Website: slack
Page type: payment
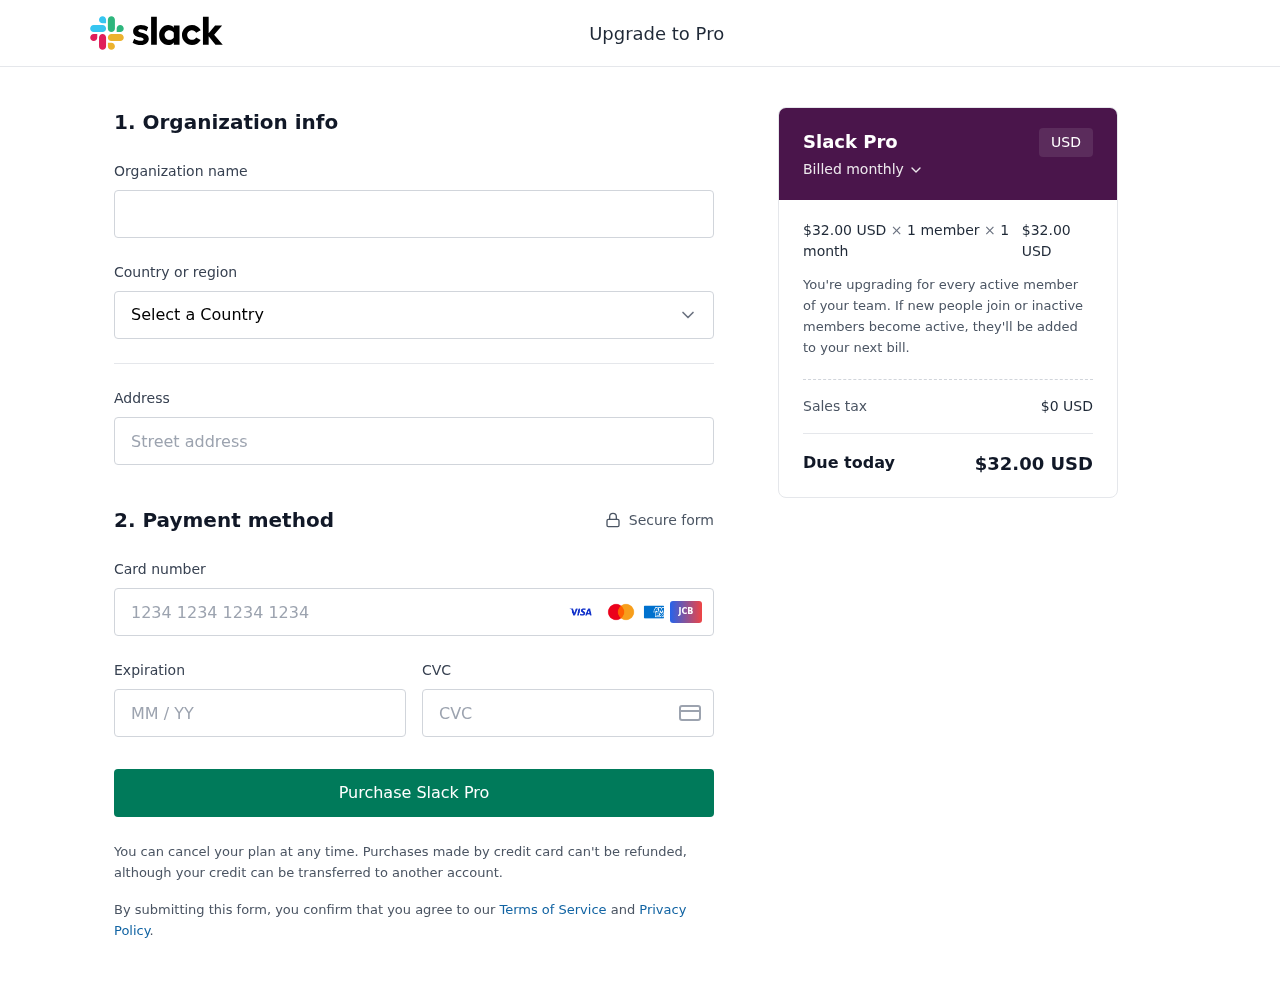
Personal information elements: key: PII_CARD_CVV
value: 567
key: PII_CARD_EXPIRY
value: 04/28
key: PII_CARD_NUMBER
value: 4040 6755 1886 5921
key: PII_COUNTRY
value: United States
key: PII_STREET
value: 893 Victor Grove Apt. 555
Product elements: key: PRODUCT1_PRICE
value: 32
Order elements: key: ORDER_SUBTOTAL
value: $32.00 USD
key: ORDER_TAX
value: $0 USD
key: ORDER_TOTAL
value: $32.00 USD